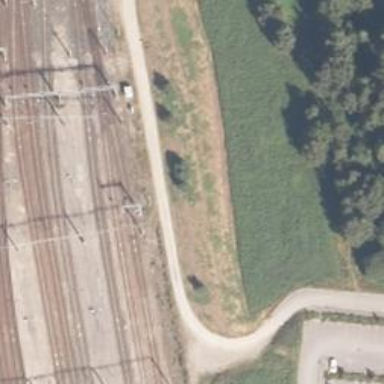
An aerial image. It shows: Railway signal.